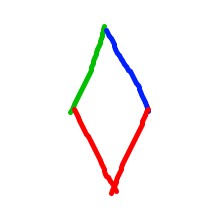
Shape: rhombus